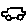
Label: car